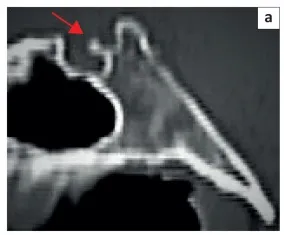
CT of the pituitary fossa. (a) Bone window in the sagittal plane in the midline demonstrating the sellar spine (arrow) protruding into the pituitary fossa producing a 'figure of 3' sign of the dorsum sellae.
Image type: radiology (ct)